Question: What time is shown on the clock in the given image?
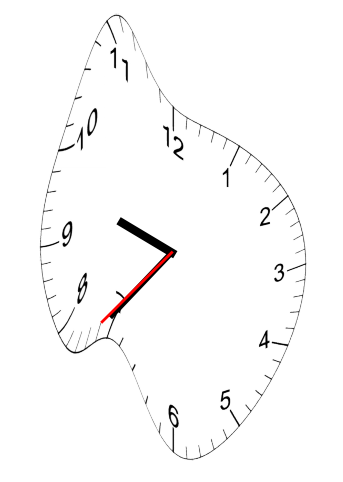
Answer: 09:36:37